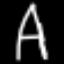
Label: The Eiffel Tower